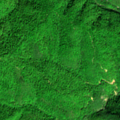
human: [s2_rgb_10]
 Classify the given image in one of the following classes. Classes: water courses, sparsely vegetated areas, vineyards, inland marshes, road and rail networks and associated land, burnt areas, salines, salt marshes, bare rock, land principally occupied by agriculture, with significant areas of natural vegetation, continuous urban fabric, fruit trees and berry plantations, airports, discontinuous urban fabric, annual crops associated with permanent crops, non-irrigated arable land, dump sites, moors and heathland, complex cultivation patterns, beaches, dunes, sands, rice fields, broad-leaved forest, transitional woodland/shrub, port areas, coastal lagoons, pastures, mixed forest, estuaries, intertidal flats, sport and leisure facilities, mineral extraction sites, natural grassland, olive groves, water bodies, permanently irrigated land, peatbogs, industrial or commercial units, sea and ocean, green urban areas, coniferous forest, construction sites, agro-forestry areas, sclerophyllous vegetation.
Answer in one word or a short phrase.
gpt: broad-leaved forest